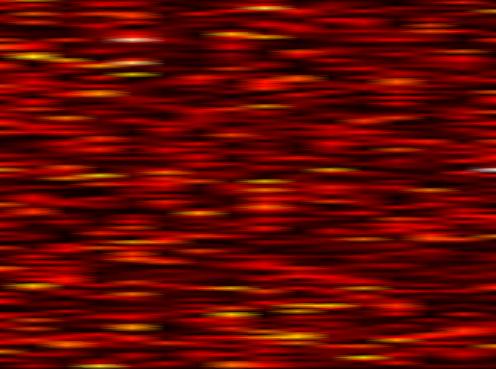
Label: FOFDM